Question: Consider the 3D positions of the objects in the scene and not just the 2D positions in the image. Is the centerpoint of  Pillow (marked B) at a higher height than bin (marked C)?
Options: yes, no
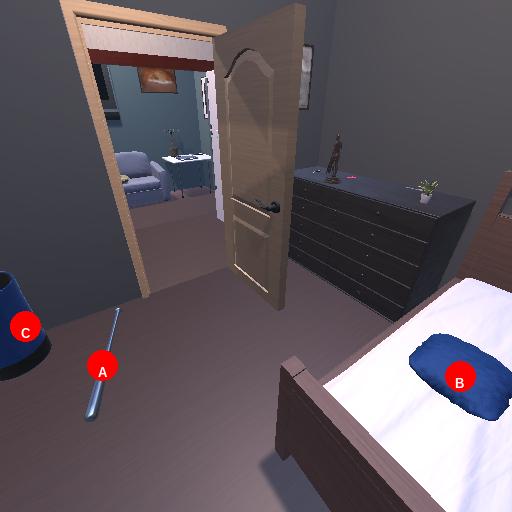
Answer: yes